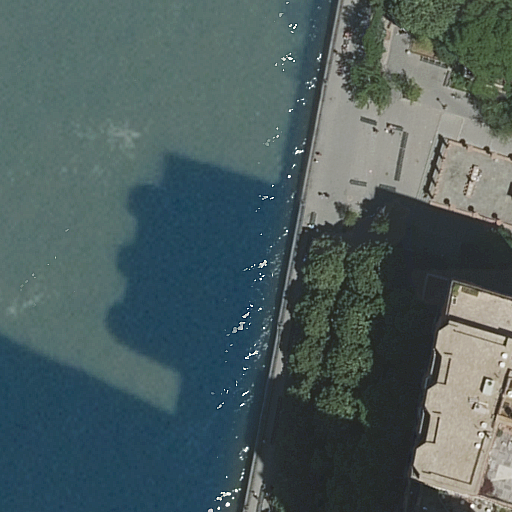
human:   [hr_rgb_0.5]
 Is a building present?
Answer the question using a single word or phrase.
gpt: yes

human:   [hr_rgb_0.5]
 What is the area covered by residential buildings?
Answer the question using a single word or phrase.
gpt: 698m2

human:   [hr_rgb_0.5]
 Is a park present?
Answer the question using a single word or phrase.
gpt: yes

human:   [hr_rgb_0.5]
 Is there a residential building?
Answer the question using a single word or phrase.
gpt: yes

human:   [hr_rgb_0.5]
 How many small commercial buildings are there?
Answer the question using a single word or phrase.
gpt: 0

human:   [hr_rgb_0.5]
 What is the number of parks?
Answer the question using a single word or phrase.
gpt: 1

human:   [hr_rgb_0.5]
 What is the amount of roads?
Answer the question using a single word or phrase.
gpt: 3

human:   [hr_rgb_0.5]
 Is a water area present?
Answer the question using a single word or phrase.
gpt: yes

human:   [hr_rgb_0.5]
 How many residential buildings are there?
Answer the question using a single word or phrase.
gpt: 2

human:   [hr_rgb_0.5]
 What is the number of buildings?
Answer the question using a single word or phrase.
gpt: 2

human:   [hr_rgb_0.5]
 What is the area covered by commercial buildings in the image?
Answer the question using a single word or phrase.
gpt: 0m2

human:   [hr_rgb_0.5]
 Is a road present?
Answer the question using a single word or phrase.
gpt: yes

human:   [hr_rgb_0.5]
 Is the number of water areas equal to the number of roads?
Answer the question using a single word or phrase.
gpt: no

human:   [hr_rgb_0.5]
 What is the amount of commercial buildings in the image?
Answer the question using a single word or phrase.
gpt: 0

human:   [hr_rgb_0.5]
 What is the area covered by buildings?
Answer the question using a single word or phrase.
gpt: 698m2

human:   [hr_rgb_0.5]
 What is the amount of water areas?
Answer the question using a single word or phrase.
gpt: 1

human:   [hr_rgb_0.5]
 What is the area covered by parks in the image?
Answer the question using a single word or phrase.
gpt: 6194m2

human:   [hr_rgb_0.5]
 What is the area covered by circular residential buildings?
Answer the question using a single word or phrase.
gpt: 0m2

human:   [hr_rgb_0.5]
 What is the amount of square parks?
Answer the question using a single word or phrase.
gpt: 0

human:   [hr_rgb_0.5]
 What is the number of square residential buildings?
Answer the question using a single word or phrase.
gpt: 0

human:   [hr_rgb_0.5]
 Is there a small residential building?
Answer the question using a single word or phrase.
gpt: yes

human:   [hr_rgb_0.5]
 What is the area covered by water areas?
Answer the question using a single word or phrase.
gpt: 5951m2

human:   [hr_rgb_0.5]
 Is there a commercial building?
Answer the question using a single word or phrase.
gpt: no

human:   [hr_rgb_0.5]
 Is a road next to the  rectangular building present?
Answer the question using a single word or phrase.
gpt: yes

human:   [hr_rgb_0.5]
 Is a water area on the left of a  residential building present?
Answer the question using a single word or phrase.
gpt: yes

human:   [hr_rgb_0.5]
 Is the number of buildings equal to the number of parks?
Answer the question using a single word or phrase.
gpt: no

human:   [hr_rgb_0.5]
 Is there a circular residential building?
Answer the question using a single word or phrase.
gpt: no

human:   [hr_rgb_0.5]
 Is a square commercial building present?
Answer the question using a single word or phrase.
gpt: no

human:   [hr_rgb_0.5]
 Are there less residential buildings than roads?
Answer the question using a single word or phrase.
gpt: yes

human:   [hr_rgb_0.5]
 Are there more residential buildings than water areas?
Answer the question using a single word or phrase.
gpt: yes

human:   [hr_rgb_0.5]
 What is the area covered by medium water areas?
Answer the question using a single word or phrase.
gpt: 0m2

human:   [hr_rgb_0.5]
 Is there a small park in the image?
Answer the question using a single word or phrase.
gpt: no

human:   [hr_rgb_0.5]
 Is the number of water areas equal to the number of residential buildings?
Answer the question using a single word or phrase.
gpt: no

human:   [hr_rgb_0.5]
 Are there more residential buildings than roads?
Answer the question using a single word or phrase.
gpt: no

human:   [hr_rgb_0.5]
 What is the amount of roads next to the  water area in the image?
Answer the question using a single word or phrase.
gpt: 3

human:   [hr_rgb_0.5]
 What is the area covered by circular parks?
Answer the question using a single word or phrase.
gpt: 0m2

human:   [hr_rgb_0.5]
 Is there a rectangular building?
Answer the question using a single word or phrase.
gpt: yes

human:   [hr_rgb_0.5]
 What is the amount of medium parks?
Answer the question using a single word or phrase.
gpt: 0

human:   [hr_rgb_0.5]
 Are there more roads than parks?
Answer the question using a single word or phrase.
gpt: yes

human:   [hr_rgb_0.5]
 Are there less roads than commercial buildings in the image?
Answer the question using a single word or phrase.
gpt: no

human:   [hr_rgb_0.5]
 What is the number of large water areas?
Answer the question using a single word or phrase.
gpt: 1

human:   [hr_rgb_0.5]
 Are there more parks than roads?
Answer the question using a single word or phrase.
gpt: no

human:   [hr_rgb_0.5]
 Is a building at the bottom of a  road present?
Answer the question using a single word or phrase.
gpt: yes

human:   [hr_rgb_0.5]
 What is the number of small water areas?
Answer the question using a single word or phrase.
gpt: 0

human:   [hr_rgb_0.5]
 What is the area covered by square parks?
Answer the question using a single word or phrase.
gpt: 0m2

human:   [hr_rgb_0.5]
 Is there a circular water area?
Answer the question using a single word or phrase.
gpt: no

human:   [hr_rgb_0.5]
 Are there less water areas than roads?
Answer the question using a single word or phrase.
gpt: yes

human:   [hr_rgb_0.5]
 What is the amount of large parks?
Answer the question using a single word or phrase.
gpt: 1

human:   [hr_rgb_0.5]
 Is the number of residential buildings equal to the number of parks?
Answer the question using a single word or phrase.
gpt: no

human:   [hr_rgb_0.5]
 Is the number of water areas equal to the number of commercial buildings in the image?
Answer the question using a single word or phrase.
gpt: no

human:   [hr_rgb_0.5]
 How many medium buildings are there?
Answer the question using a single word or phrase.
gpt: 0

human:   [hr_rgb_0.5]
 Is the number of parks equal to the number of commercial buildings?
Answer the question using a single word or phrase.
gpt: no

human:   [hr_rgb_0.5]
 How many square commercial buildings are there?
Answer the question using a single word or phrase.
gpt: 0

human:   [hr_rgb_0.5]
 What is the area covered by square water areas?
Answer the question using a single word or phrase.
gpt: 0m2

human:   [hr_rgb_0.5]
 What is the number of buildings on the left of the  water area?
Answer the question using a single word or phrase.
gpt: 0

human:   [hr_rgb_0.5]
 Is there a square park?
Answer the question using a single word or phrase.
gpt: no

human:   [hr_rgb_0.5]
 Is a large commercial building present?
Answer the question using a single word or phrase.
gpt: no

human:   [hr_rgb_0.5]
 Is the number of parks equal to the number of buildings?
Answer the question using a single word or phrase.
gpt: no

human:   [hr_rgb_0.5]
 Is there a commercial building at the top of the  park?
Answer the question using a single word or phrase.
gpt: no

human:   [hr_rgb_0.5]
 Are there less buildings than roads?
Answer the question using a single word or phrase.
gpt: yes

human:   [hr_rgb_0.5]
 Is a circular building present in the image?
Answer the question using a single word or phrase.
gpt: no

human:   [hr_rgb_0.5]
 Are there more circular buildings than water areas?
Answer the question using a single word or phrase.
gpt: no

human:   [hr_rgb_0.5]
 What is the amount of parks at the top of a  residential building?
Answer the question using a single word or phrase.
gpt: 1

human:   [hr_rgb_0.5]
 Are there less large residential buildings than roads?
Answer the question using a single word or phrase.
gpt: yes